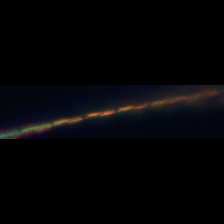
Taxon: Psuedo-nitzschia
Group: Diatoms